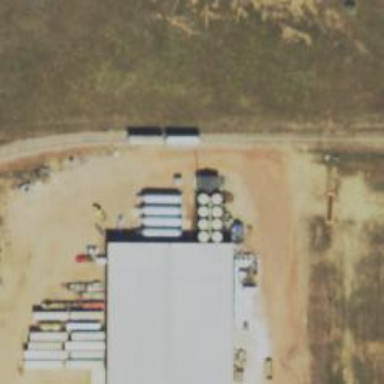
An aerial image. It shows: Storage tank that is man-made.